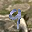
Label: 9